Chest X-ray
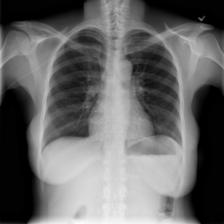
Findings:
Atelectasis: negative
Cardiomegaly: negative
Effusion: negative
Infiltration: positive
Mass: negative
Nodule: negative
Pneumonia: negative
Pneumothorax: negative
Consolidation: negative
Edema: negative
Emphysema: negative
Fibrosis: negative
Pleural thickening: negative
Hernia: negative